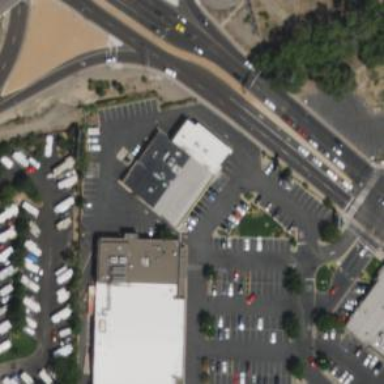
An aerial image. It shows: Retail building.